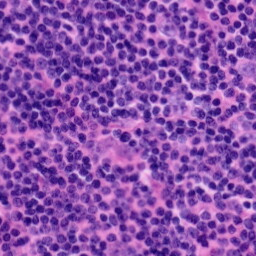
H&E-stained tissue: Tonsil